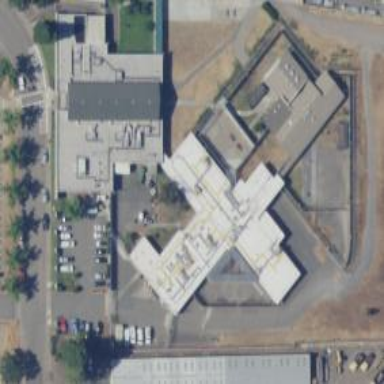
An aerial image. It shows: Prison.